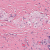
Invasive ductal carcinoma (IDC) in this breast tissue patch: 1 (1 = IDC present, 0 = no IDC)